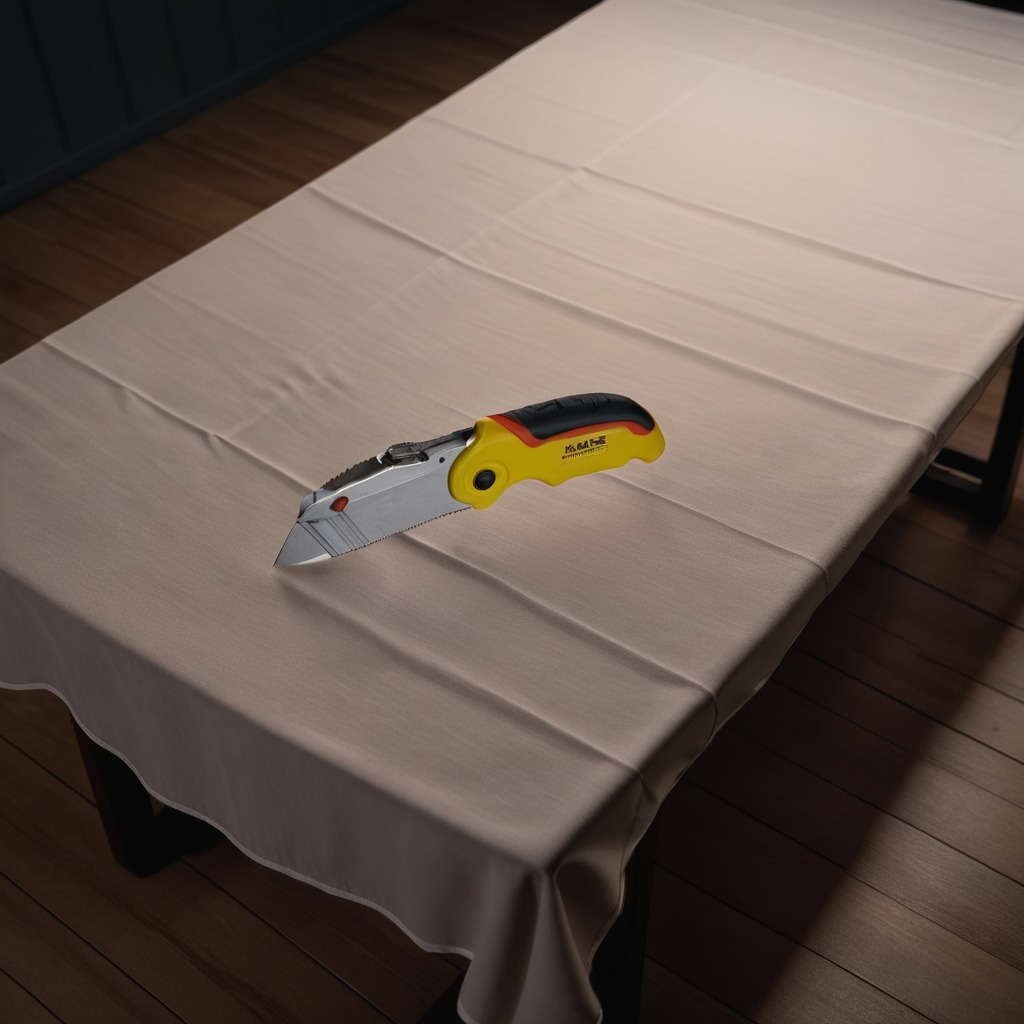
A utility knife lying on a wooden table inside a workshop at night dim ambient light soft shadows worn but beneath the cloth